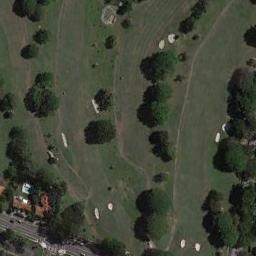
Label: golf_course